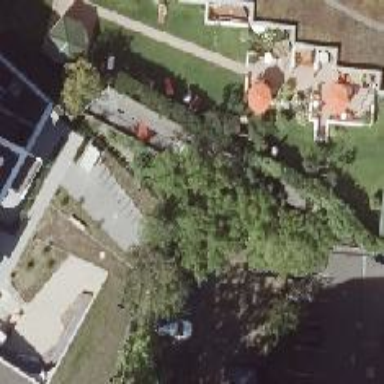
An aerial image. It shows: Urban tree with broadleaved deciduous leaves.